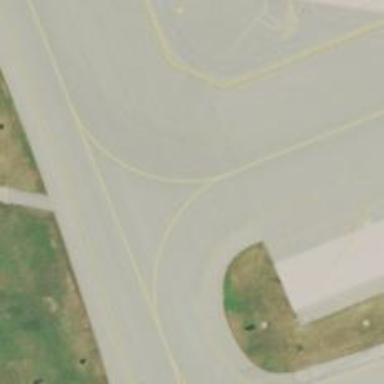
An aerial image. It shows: Image of taxiway at airport.